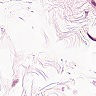
Metastatic tissue present: no